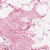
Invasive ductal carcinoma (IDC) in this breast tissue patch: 0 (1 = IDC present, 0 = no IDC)